Lunar surface albedo tile
Center latitude: 10.15
Center longitude: -17.357
Resolution (meters per pixel, mean): 193.06
Tile area (km^2): 39023.95
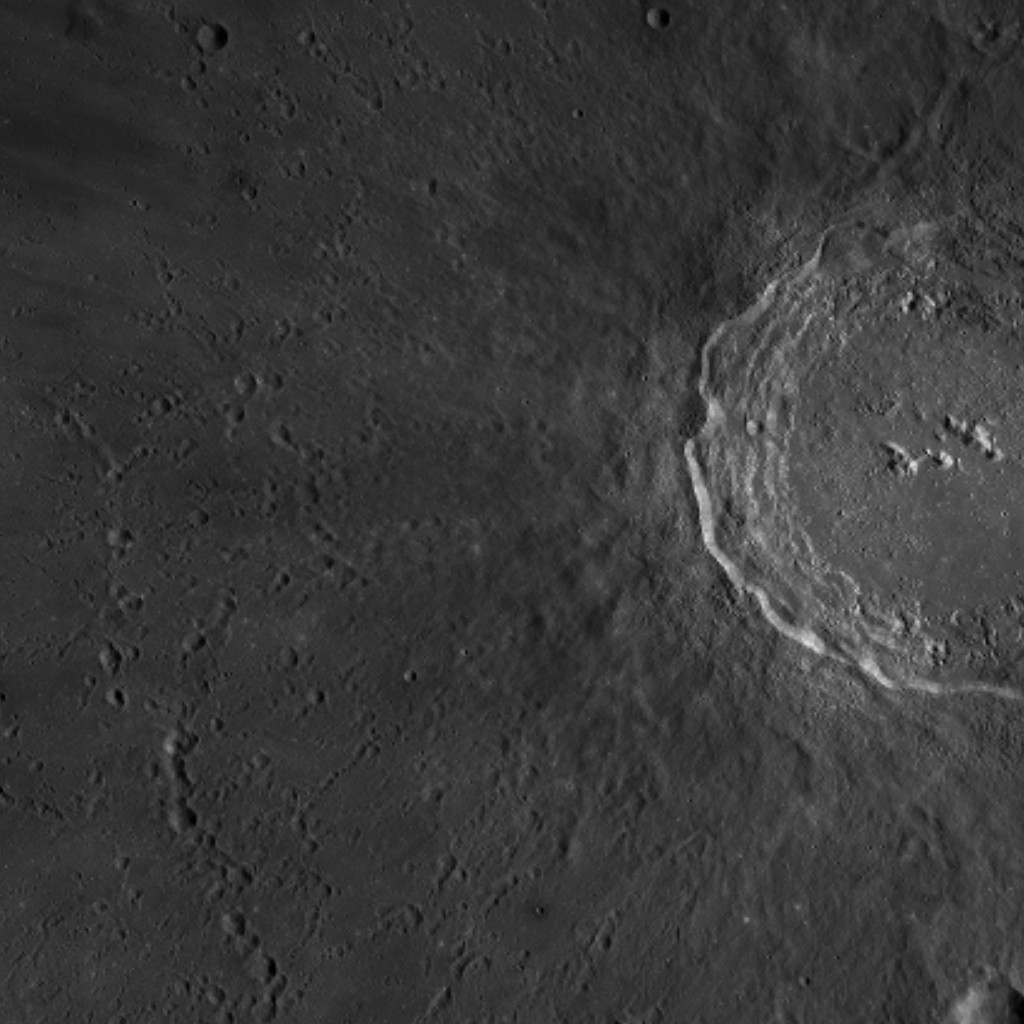